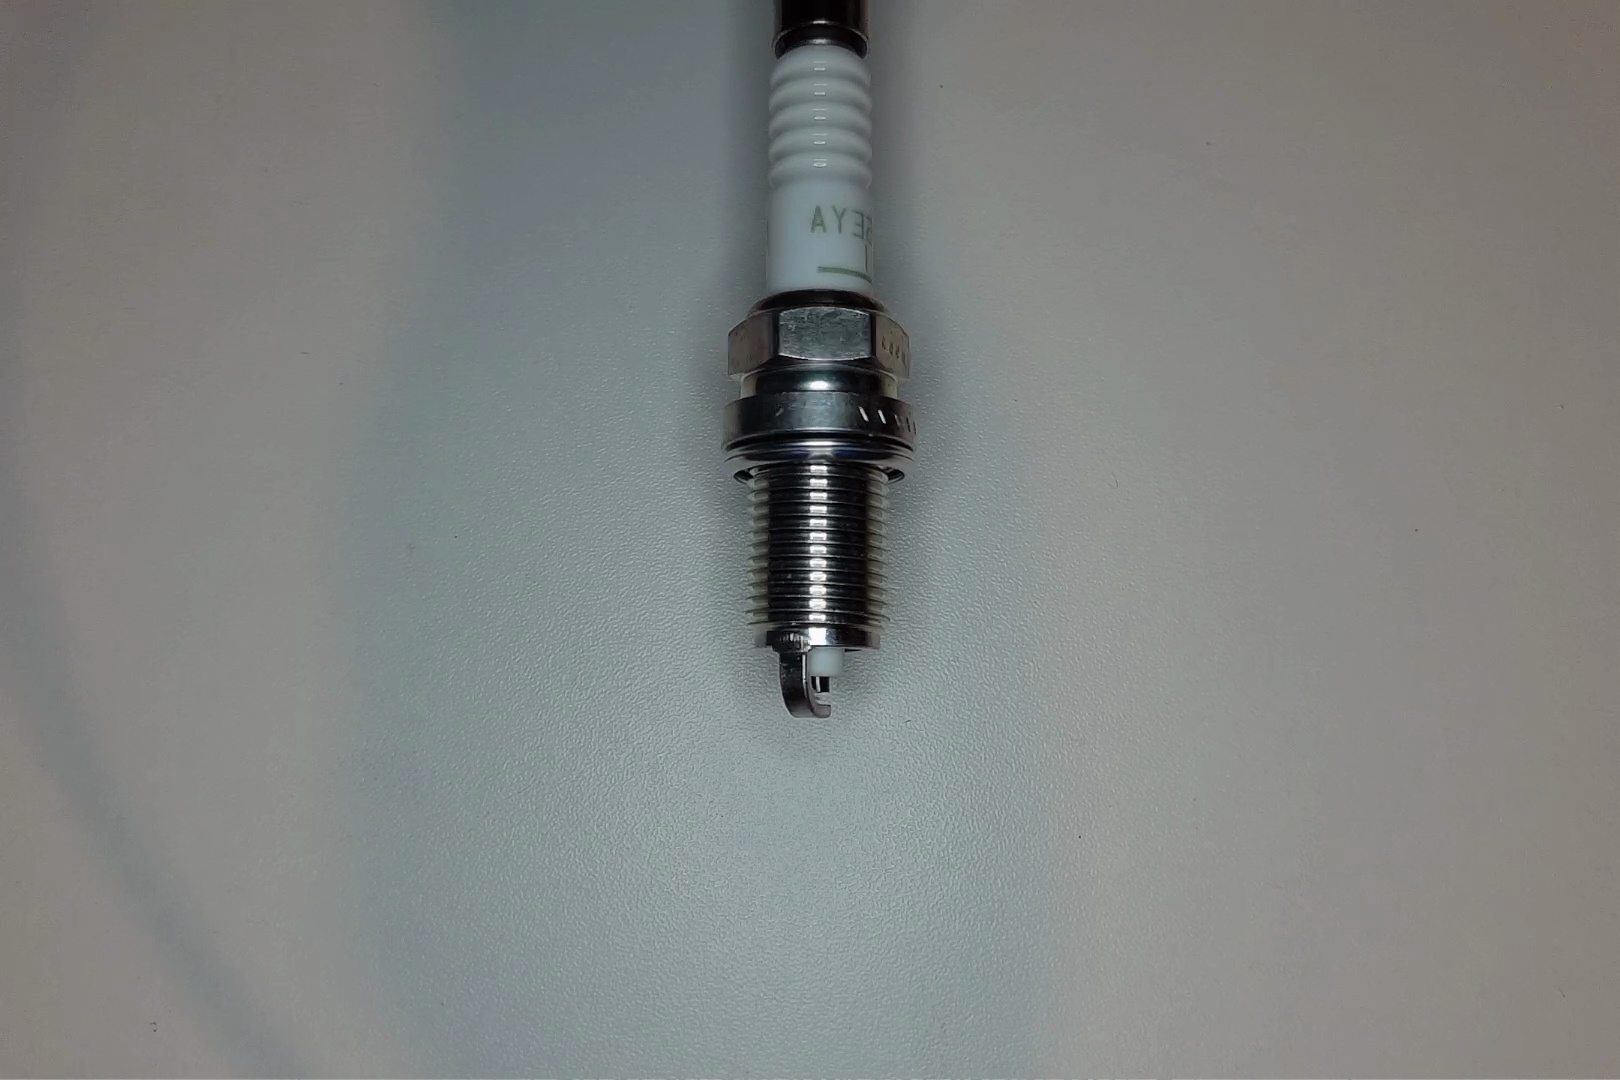
Label: no anomaly